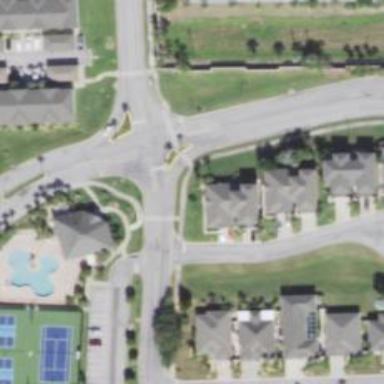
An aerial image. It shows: Marked crossing on footway.